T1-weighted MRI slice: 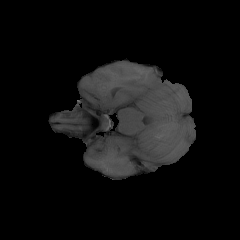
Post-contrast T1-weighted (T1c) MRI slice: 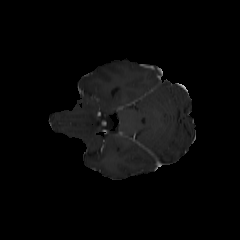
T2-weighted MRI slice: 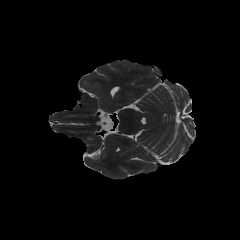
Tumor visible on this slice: no